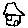
Label: house